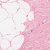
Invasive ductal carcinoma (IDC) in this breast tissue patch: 0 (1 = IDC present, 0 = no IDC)